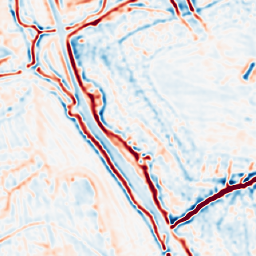
Category: multiscale
Decomposition family: log
Decomposition parameters: sigma: 2
Upsampling method: nearest
Upsampling parameters: scale: 2
Upsampling scale: 2